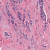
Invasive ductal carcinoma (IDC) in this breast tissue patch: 1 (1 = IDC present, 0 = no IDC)